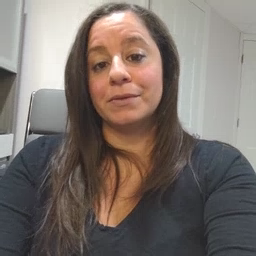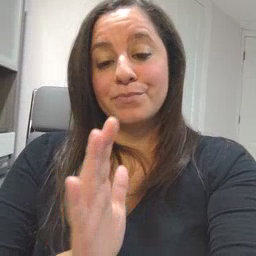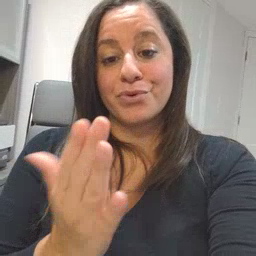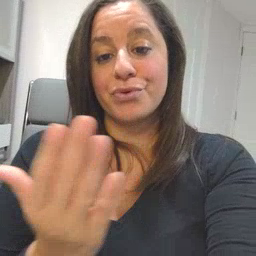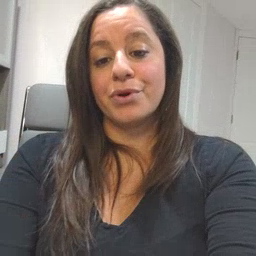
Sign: book